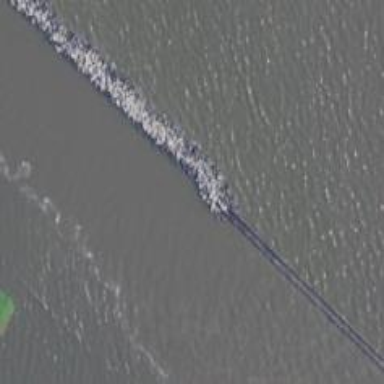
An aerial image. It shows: Breakwater structure.